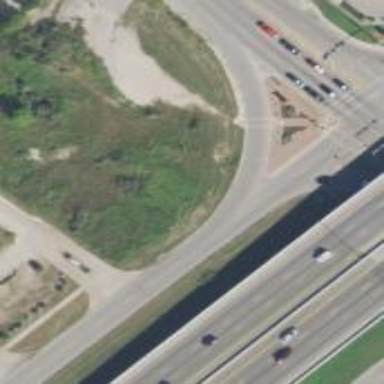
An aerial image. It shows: Secondary link road with asphalt surface.